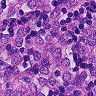
Metastatic tissue present: yes